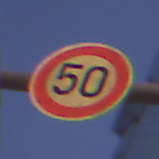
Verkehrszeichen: Geschwindigkeit50
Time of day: Night
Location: Outdoor (Urban)
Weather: PartlyCloudy
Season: NotSpecified
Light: Artificial